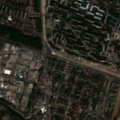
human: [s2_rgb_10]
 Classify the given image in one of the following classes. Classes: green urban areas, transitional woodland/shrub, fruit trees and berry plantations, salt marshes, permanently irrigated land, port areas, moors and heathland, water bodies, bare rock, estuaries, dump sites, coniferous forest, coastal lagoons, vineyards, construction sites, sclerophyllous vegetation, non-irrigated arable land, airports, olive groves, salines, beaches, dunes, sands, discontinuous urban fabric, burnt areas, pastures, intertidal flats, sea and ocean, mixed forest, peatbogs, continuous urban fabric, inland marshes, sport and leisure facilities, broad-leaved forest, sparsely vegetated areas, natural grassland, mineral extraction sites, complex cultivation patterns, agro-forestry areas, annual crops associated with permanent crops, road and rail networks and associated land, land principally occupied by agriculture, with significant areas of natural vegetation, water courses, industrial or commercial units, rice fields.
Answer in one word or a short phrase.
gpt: discontinuous urban fabric, industrial or commercial units, green urban areas, non-irrigated arable land